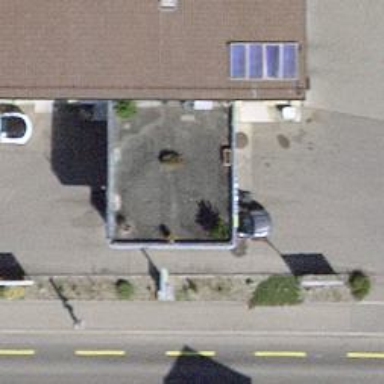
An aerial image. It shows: Fuel station.